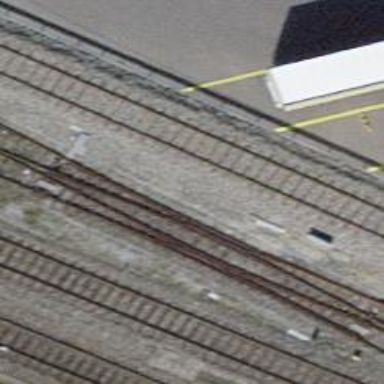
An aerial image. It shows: Single track railway spur with electrification through contact line.